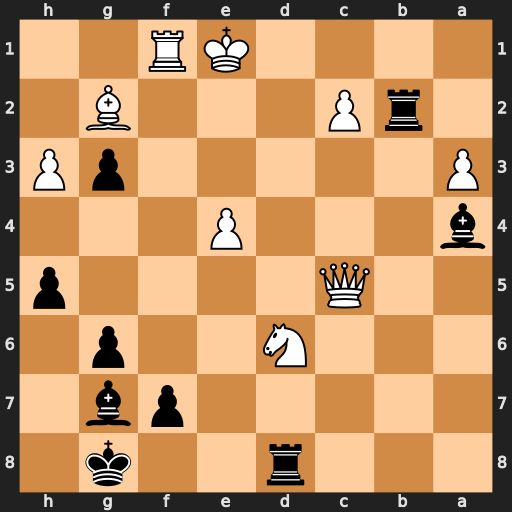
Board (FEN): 3r2k1/5pb1/3N2p1/2Q4p/b3P3/P5pP/1rP3B1/4KR2
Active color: b
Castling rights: -
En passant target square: -
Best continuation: Rxc2 Qxc2 Bxc2